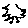
Label: bird